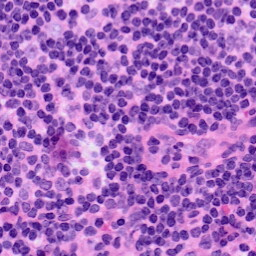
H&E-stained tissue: LymphNode